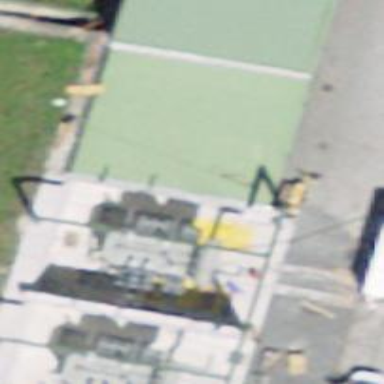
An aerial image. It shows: Outdoor transformer.